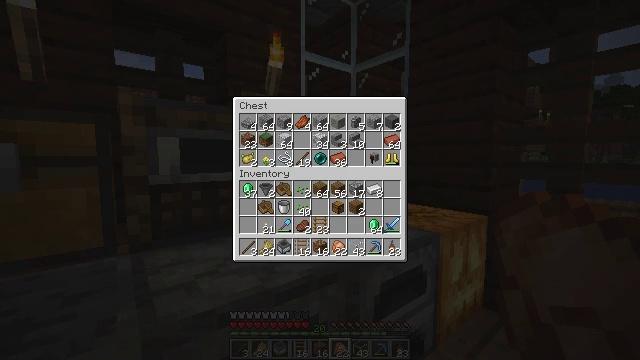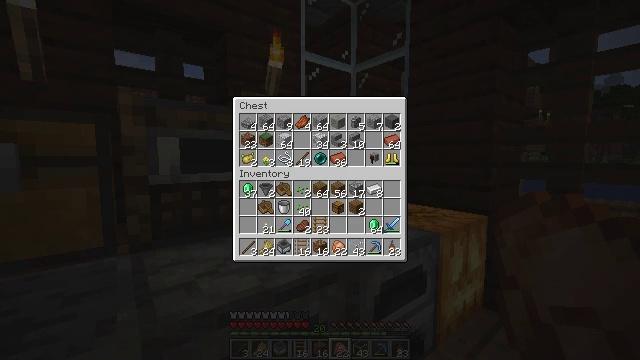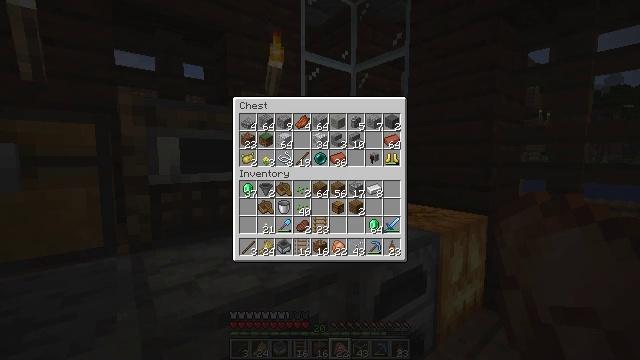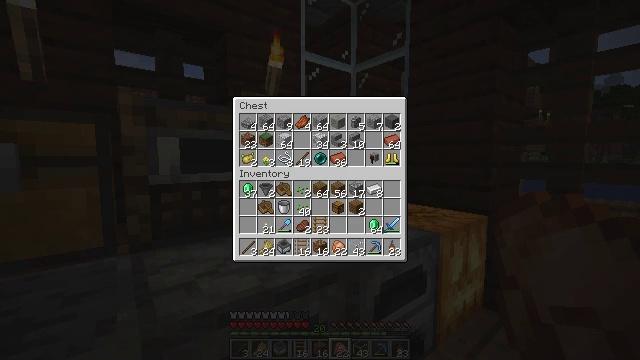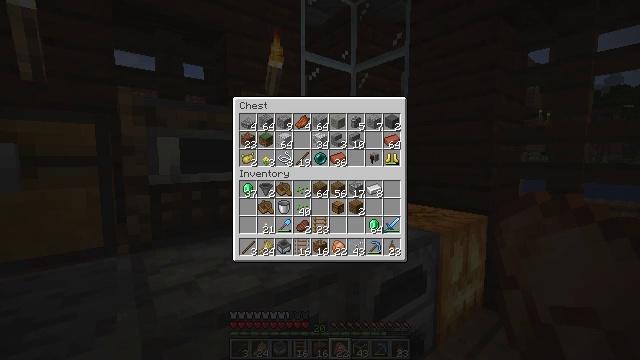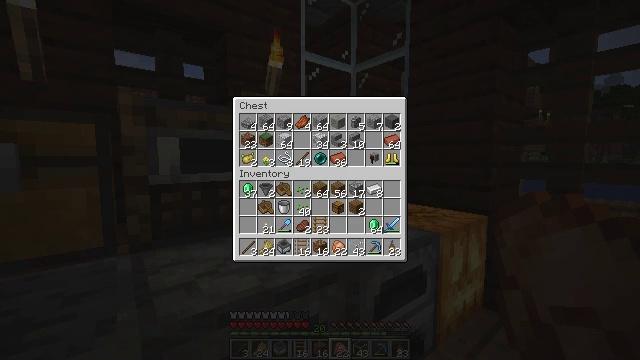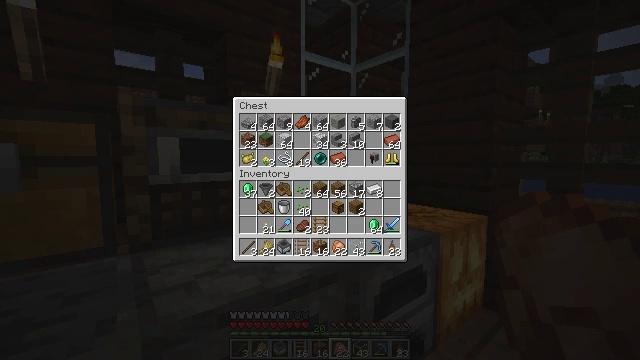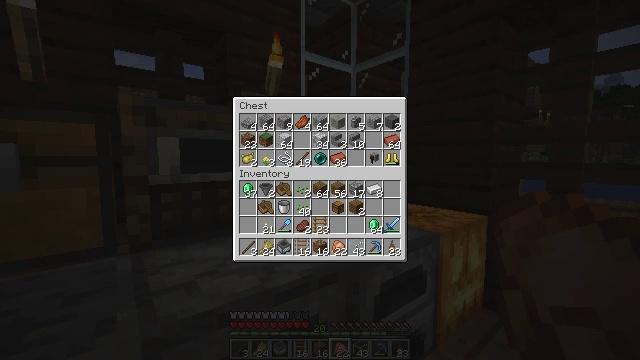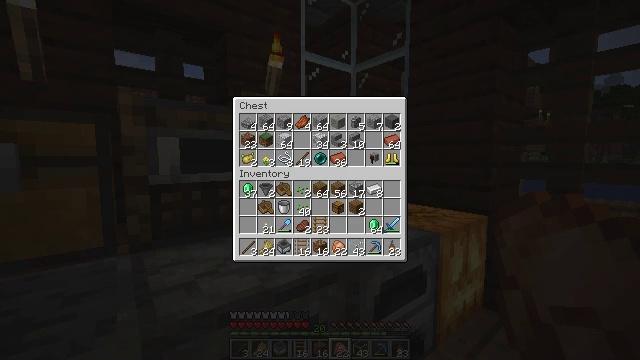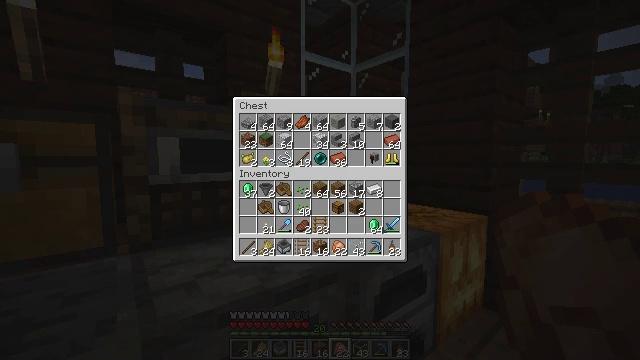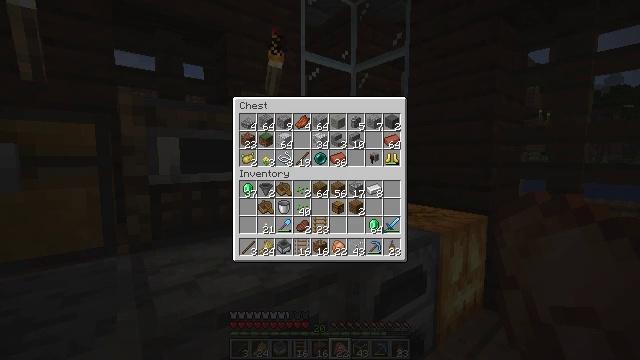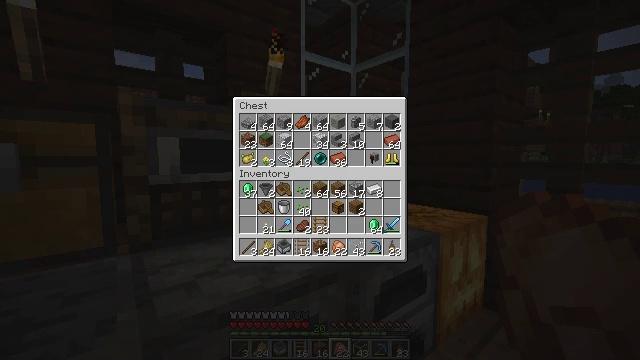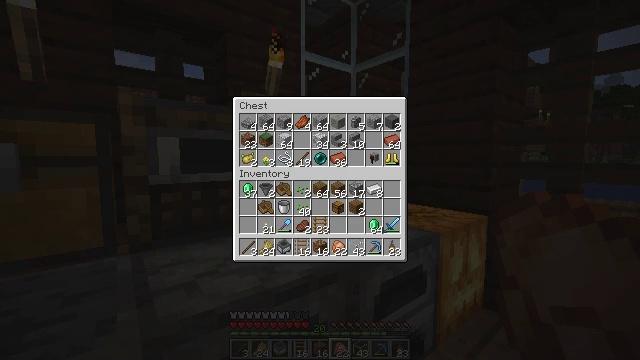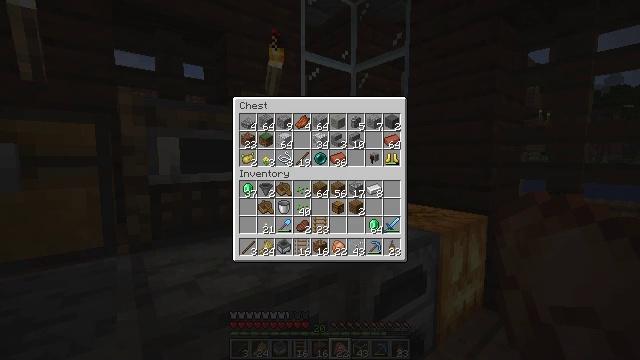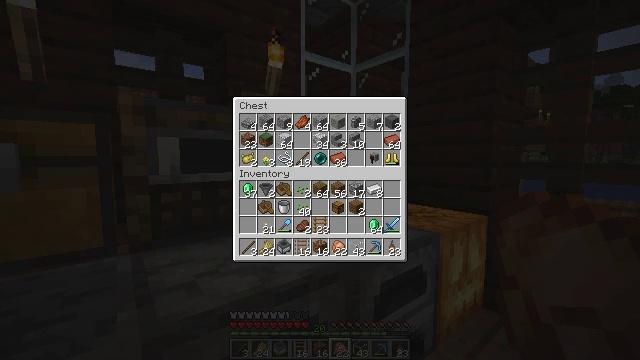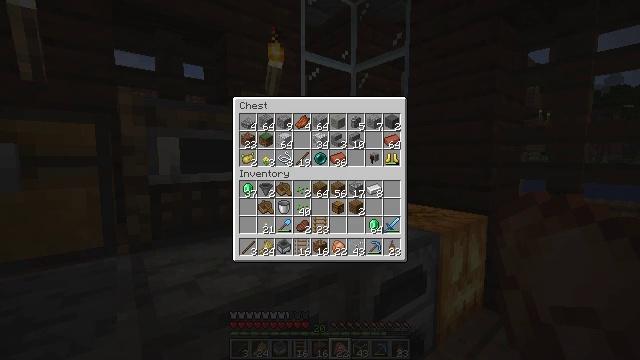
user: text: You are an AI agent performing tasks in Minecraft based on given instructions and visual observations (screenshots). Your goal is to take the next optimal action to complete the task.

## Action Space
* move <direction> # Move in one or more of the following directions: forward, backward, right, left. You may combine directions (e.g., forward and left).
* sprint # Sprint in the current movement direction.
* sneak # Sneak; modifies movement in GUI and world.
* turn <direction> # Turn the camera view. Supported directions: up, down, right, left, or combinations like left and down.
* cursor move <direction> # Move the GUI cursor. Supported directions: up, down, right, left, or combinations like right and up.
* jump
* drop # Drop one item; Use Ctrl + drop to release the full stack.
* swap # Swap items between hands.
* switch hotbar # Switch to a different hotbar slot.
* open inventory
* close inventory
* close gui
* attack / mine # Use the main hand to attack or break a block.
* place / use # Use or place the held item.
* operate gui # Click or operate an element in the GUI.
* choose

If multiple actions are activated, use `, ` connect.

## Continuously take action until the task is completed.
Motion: motion action
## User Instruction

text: Construct an observer at the crafting table.
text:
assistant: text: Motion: no_op
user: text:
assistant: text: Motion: no_op
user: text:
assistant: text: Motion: no_op
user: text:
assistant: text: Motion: no_op
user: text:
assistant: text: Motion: no_op
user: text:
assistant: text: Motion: no_op
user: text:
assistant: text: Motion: no_op
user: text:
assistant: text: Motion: no_op
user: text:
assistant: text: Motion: no_op
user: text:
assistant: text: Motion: no_op
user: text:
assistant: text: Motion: no_op
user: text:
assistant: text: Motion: no_op
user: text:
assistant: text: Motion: no_op
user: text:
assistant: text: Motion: no_op
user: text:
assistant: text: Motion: no_op
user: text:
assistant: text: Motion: no_op
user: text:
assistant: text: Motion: no_op
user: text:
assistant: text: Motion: no_op
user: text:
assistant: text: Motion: no_op
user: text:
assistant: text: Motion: no_op
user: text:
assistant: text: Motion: no_op
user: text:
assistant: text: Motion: no_op
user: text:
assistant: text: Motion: no_op
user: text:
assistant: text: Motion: no_op
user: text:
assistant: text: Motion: no_op
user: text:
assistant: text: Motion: no_op
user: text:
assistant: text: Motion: no_op
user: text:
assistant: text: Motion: no_op
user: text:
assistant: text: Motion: no_op
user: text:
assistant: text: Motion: no_op